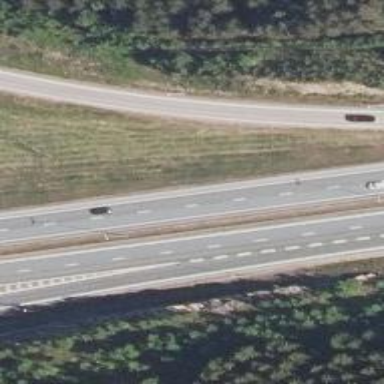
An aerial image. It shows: Asphalt motorway.